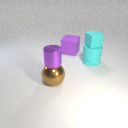
large cyan rubber cylinder in front of large purple rubber cube